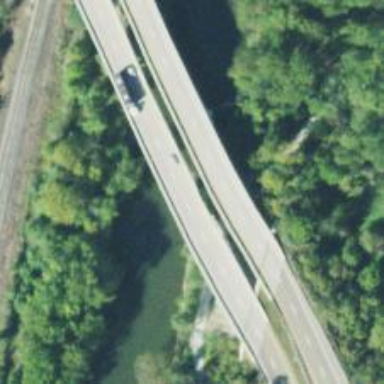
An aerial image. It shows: Bridge for trunk highway with expressway access.